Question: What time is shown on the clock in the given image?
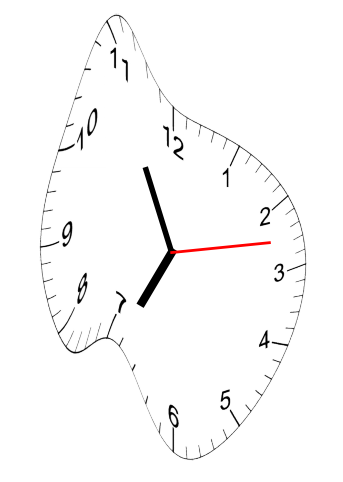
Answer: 06:55:13